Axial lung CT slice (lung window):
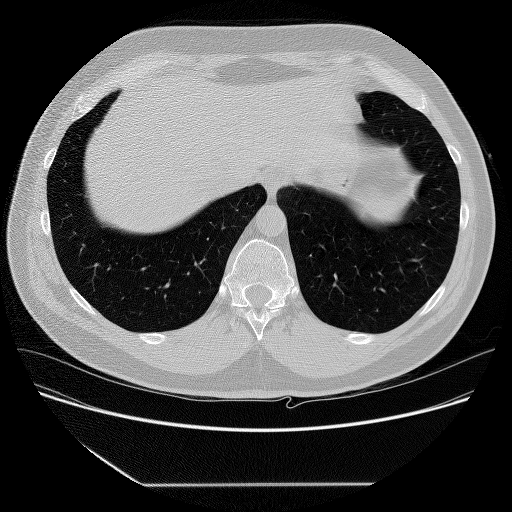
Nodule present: no